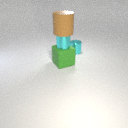
small cyan metal cylinder behind large green rubber cube